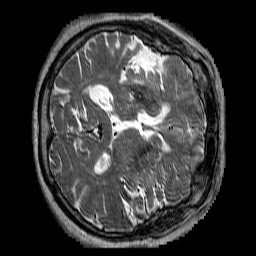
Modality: T2w
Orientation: axial
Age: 55
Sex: female
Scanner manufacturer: siemens
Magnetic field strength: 3 T
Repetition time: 3.2 s
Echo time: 0.213 s